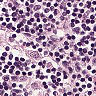
Metastatic tissue present: no